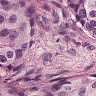
Metastatic tissue present: yes